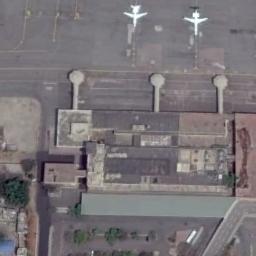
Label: airplane